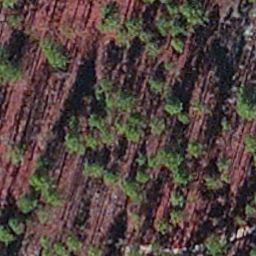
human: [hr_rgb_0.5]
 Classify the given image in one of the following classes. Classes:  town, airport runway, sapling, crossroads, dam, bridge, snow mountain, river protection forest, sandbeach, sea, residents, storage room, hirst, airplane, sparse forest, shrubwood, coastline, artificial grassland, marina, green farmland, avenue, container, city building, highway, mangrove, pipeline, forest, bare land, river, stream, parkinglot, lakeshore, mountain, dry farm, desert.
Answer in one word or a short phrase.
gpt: sapling